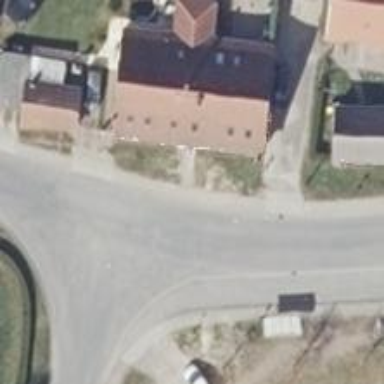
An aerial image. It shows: House with gabled roof oriented along with red color.